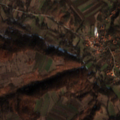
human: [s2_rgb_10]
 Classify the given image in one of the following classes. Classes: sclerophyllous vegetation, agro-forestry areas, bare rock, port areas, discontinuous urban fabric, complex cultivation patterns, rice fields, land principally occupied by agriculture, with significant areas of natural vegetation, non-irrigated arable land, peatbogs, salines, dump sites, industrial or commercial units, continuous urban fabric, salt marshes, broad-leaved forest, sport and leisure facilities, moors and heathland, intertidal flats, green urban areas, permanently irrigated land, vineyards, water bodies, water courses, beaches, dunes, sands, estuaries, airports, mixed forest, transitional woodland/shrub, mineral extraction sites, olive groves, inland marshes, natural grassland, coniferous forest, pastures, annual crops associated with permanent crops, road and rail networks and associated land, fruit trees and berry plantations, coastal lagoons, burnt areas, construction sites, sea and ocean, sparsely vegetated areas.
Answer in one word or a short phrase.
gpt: non-irrigated arable land, complex cultivation patterns, land principally occupied by agriculture, with significant areas of natural vegetation, broad-leaved forest